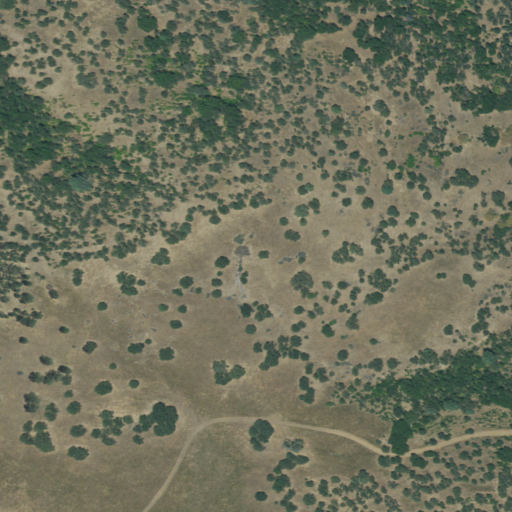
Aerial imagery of mountain in California named Tulloch Mountain containing shrub, grassland, deciduous forest, and mixed forest